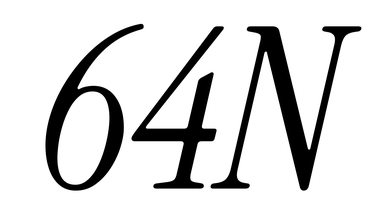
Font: InstrumentSerif-Italic